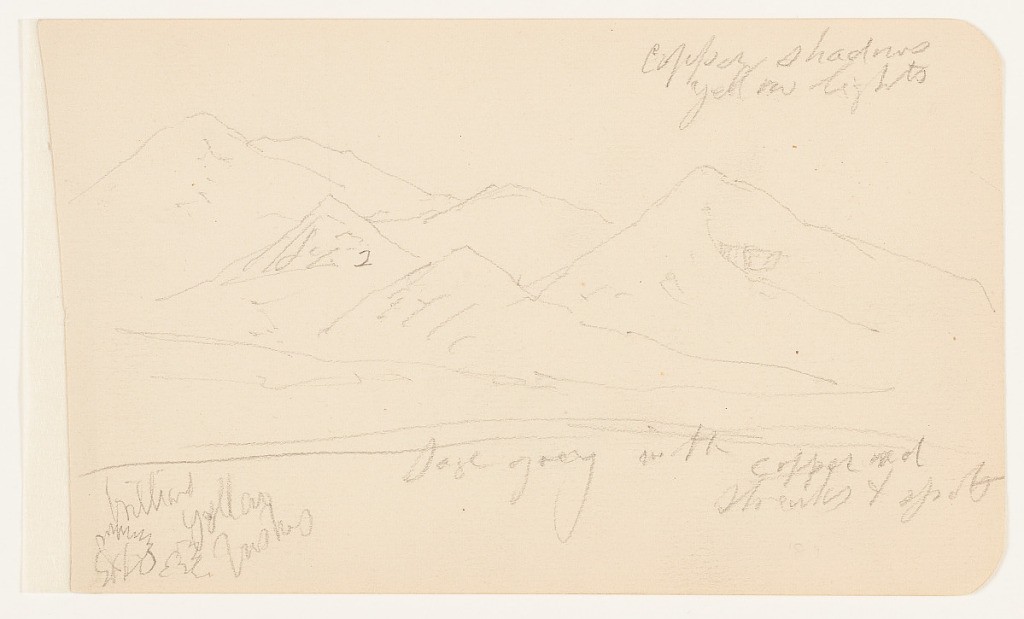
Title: Mountains, Mexico
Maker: Frederic Edwin Church, American, 1826–1900
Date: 1890–93
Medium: Graphite on off-white wove paper
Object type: Drawing
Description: Landscape sketch showing a view of several sharp mountains in Mexico. Across a flat and largely unrendered foreground, a short, pointed mountain rises in the middle distance at center, as two other sharp summits flank it at left and right. Mountains generally ascend to the upper left, where a tall and rugged mountain is visible.